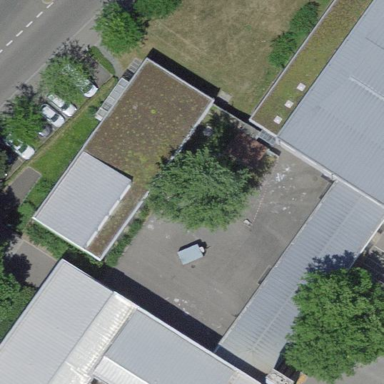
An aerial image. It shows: Building.